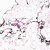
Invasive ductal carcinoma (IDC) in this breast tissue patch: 0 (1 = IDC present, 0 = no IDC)